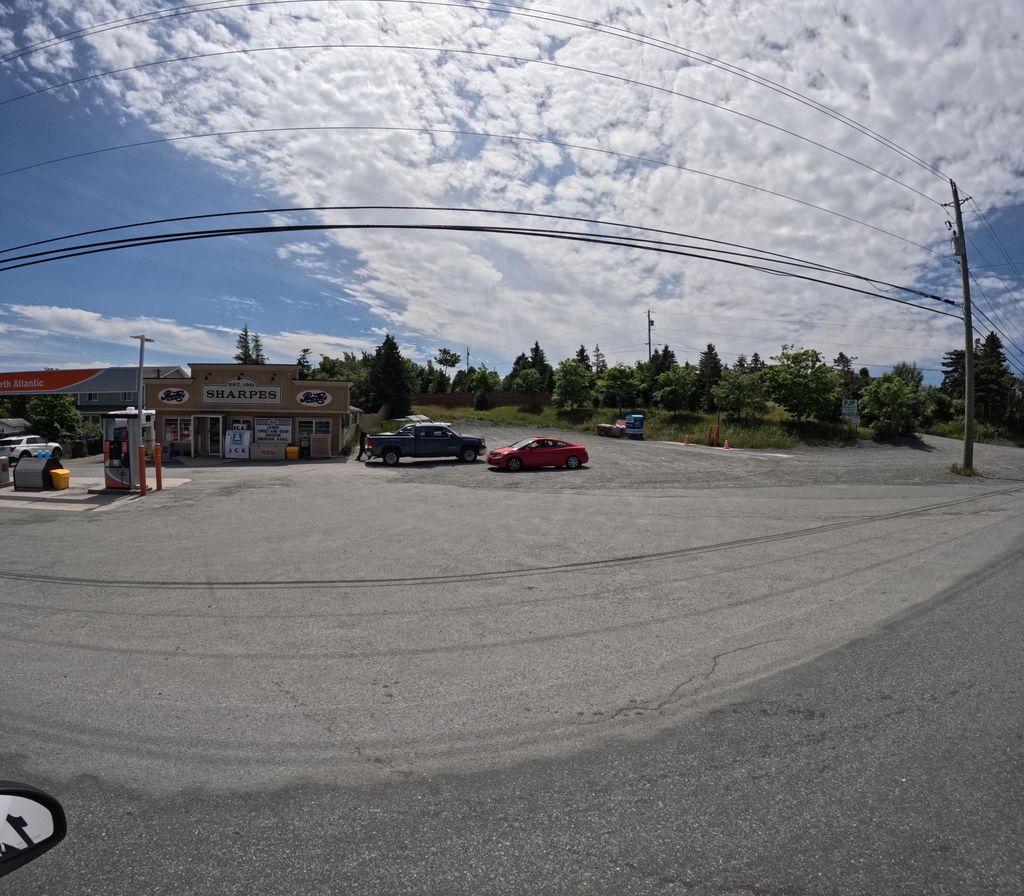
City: st_johns